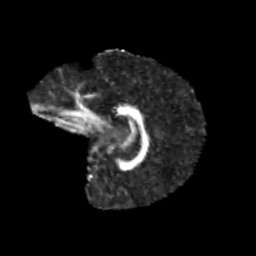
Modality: FA
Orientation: sagittal
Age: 10
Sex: male
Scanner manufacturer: siemens
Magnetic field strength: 3 T
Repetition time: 3.8 s
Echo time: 0.07 s